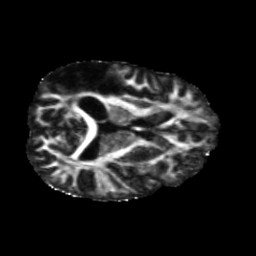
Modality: FA
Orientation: axial
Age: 47
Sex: male
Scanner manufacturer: siemens
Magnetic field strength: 3 T
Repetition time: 5.47 s
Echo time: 0.0854 s